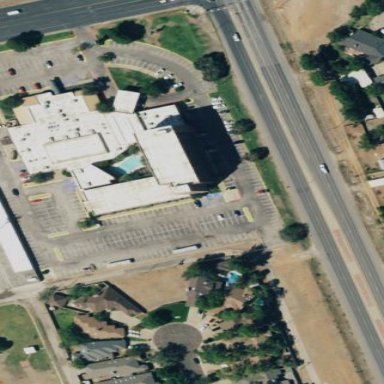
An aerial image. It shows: Hotel building.